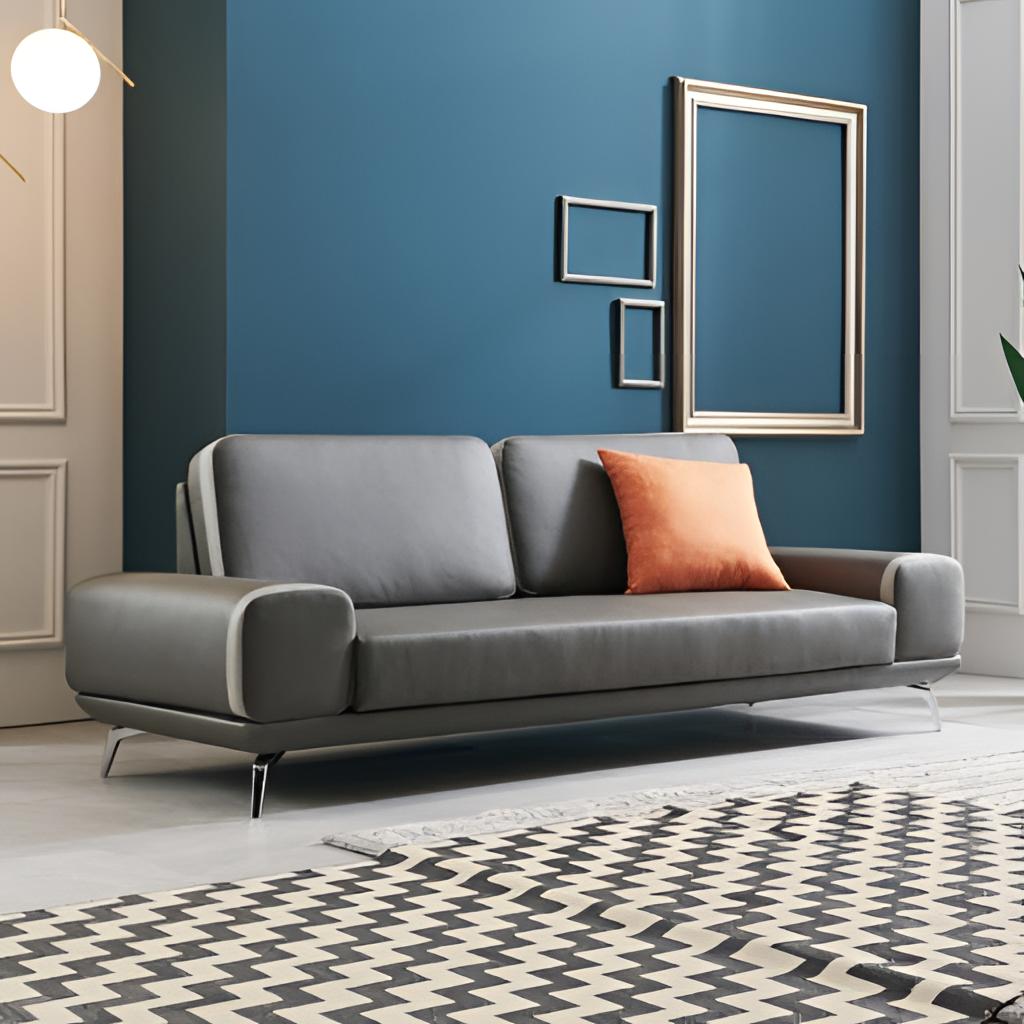
living room, leather sofa, tile flooring, blue and white paint wallpaper, with vertical two tone pattern, modern